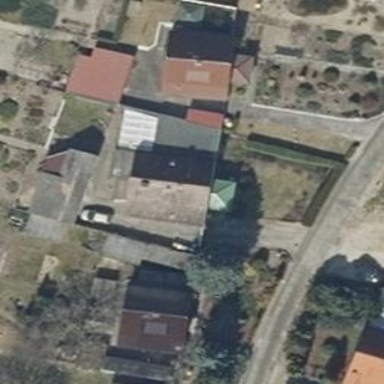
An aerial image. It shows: Simple house.